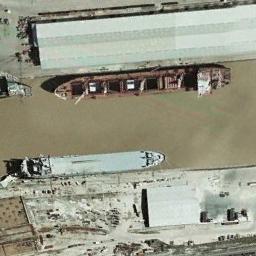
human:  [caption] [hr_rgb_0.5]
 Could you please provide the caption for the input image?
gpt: There are many buildings beside the ships .

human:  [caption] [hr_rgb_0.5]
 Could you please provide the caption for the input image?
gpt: A red and a blue bulk carrier docked at the dock, With storage buildings on the dock, Similar to a mine .

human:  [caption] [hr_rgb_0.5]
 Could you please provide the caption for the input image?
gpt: The two ships are docked at the cargo terminal and some makeshift houses are on the bank .

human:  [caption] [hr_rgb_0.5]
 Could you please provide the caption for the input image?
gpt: There are three ships in the yellow water on the shore .

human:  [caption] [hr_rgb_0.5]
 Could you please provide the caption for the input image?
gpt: The ships are at the harbor with a white building .